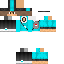
A female human skin with pale skin, wearing brown long hair dressed in a blue tshirt and black pants, featuring a closed mouth.